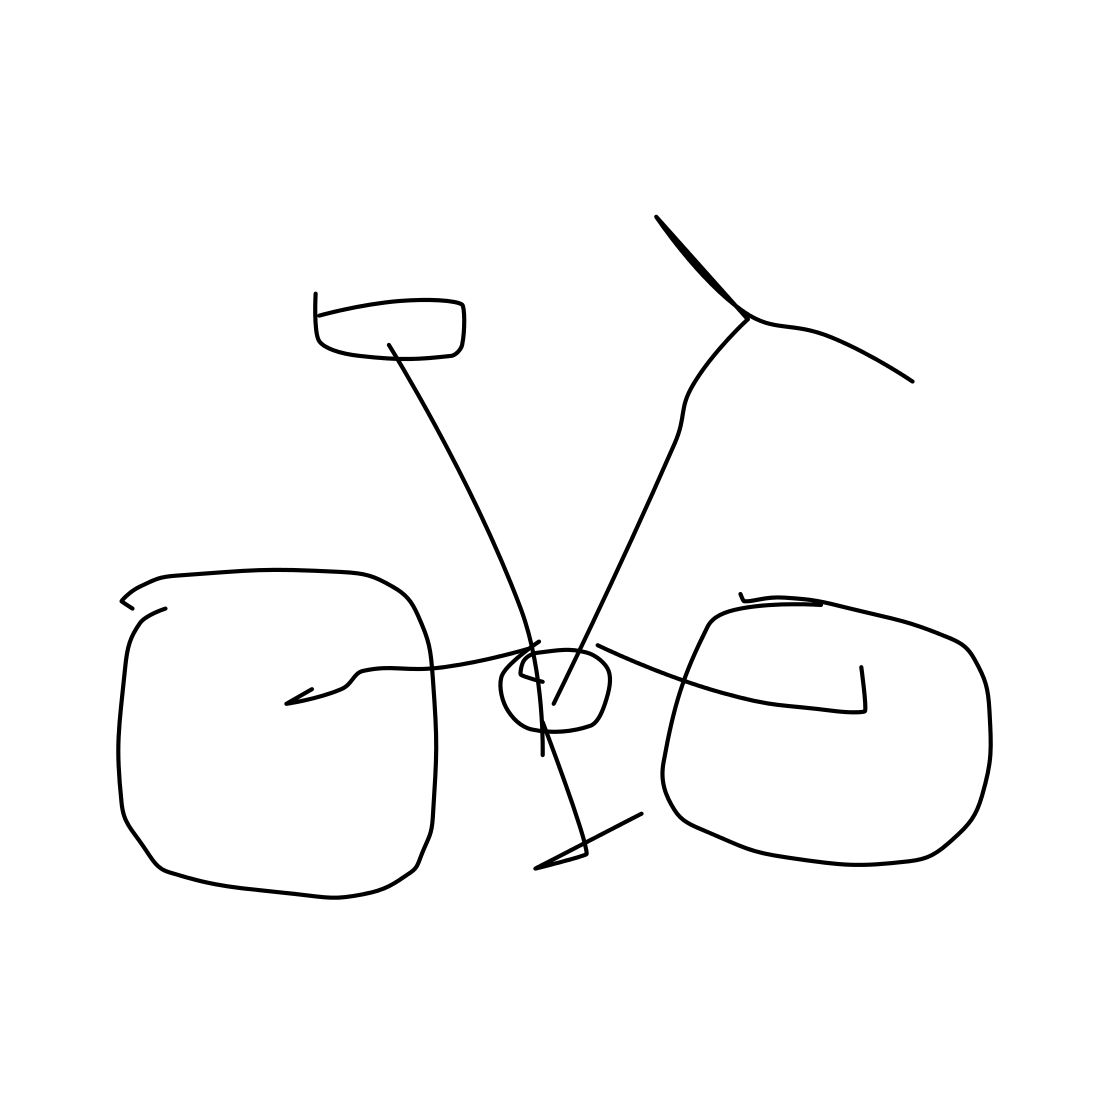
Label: bicycle